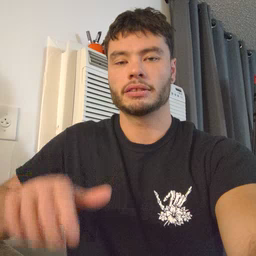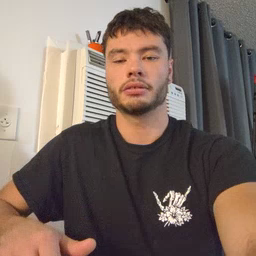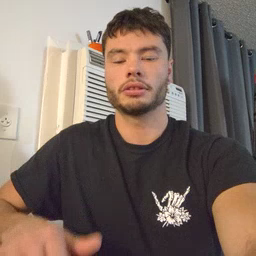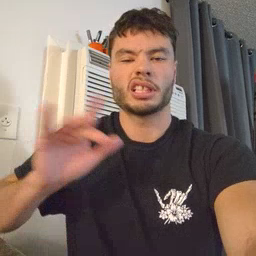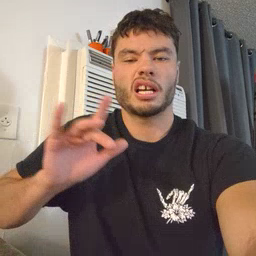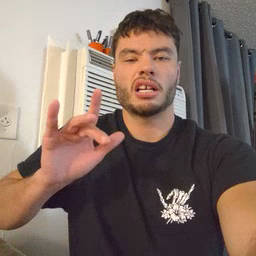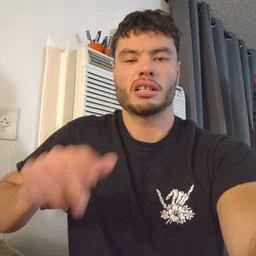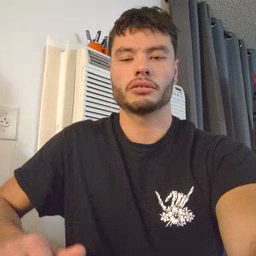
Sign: yucky